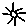
Label: sun